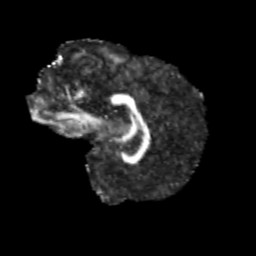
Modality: FA
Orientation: sagittal
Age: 10
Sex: female
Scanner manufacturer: siemens
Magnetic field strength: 3 T
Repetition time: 3.8 s
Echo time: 0.07 s